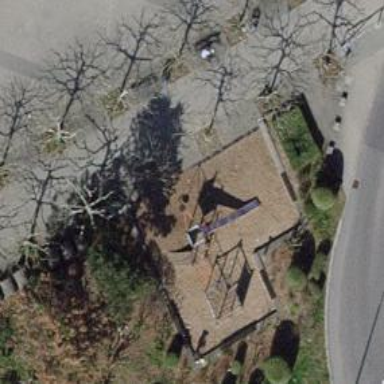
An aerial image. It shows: Playground with slide.